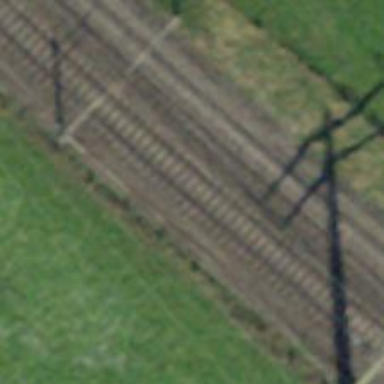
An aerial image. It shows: Railway track with contact line for electrification.